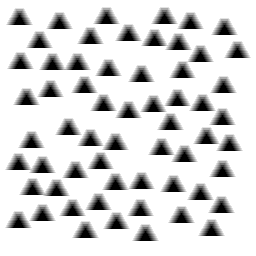
Squares: 0
Triangles: 60
Stars: 0
Total shapes: 60